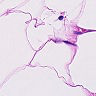
Metastatic tissue present: no